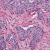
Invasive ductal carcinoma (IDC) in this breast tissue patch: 1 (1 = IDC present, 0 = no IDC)